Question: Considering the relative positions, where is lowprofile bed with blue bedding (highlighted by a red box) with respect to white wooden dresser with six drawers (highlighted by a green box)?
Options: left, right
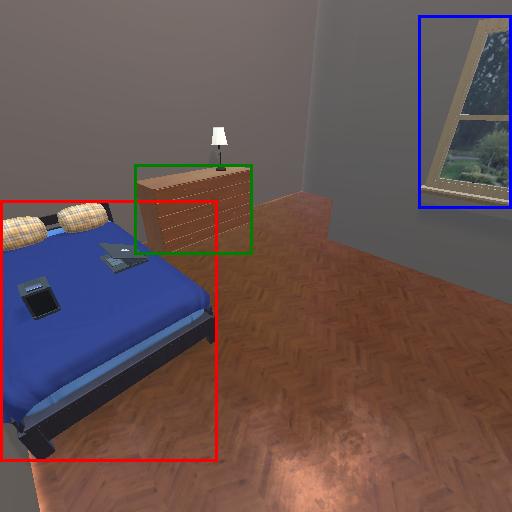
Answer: left